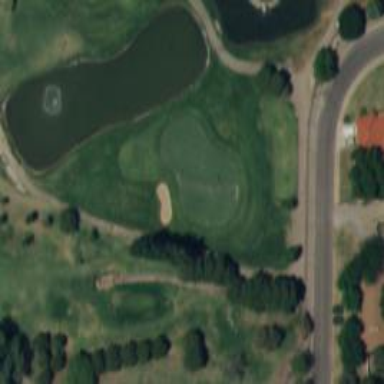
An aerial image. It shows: Golf hole.